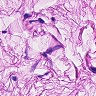
Metastatic tissue present: no